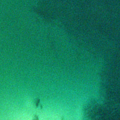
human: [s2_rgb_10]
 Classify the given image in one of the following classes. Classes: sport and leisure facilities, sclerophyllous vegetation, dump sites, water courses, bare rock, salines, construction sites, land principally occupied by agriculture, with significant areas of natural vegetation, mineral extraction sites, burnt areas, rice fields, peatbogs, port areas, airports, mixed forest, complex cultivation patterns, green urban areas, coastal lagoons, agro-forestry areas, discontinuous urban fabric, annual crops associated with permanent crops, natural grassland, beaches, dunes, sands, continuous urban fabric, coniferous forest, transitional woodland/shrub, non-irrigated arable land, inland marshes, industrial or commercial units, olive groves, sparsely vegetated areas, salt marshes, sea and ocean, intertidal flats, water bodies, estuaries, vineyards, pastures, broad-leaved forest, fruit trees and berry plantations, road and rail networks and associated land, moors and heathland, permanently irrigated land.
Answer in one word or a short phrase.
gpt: sea and ocean